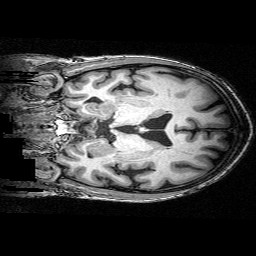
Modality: T1w
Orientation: coronal
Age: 57
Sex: male
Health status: ill
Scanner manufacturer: siemens
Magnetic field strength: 3 T
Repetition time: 0.0025 s
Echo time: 0.00336 s